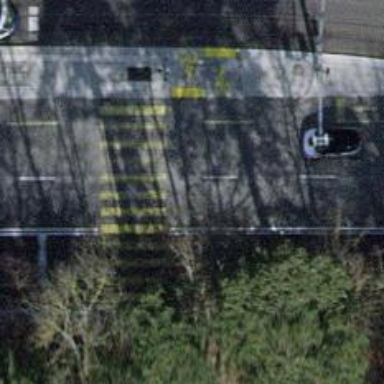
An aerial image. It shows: Road crossing with traffic signals.